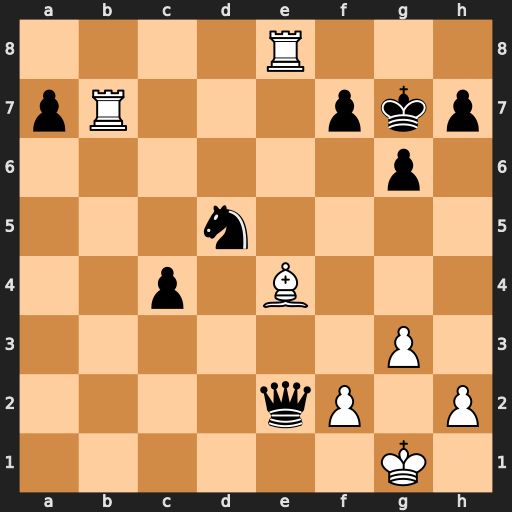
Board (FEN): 4R3/pR3pkp/6p1/3n4/2p1B3/6P1/4qP1P/6K1
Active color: w
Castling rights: -
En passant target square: -
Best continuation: Rxf7+ Kxf7 Bxg6+ hxg6 Rxe2